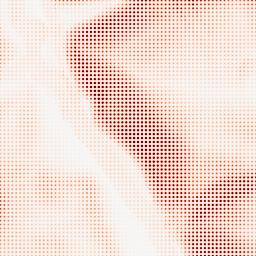
Category: morphological
Decomposition family: morphological_square
Decomposition parameters: operation: gradient
size: 15
Upsampling method: sinc_hamming
Upsampling parameters: scale: 8
kernel_size: 4
Upsampling scale: 8